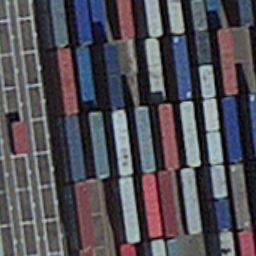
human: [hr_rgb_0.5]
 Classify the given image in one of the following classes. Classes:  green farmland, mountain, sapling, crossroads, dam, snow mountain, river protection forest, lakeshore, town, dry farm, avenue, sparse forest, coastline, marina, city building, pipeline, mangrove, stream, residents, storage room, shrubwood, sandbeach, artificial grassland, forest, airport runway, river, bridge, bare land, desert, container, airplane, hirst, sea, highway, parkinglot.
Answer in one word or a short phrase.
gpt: container